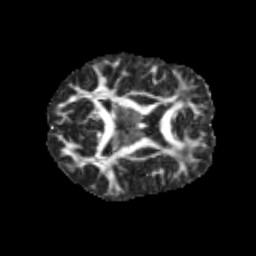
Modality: FA
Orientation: axial
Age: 11
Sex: male
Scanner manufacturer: siemens
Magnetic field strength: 3 T
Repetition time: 3.8 s
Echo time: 0.07 s